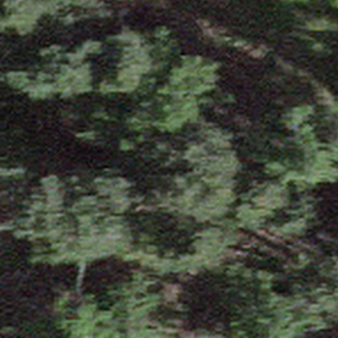
Label: other